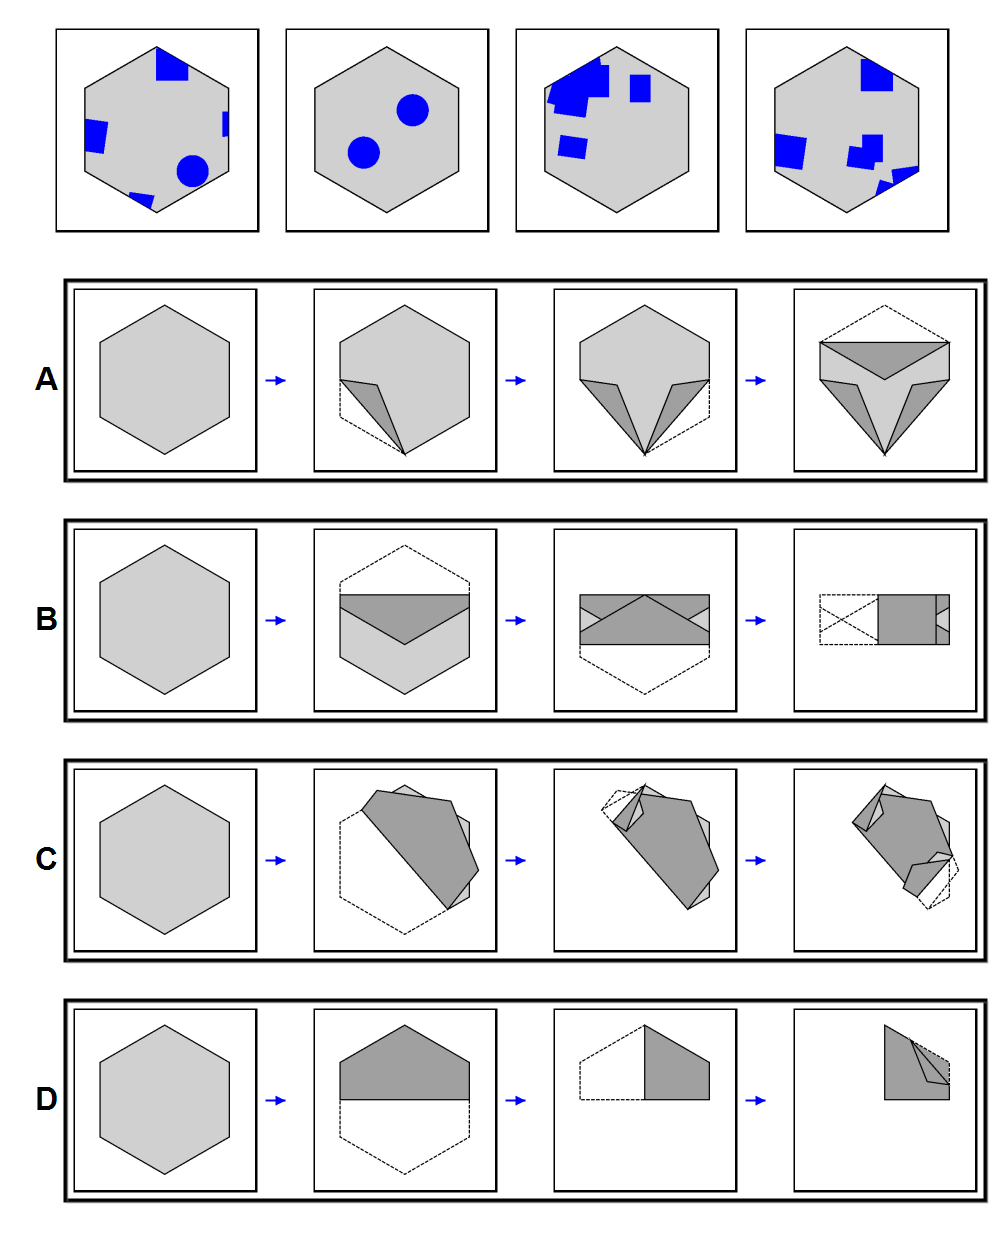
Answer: C